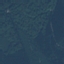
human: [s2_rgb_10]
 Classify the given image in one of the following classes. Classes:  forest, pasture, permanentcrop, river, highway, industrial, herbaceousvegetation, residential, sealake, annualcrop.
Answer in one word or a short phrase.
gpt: Forest